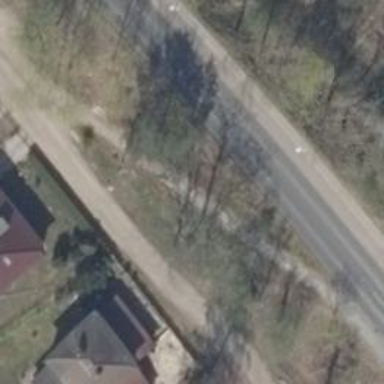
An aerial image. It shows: Footway along the road.